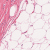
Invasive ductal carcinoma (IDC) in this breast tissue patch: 0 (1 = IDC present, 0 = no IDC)